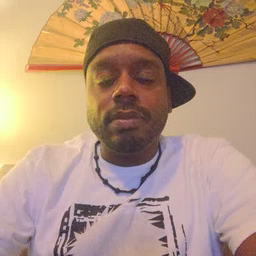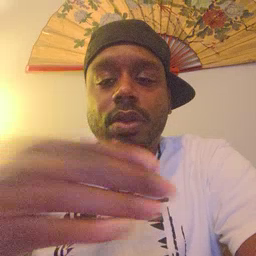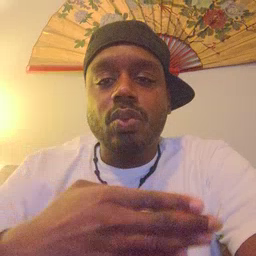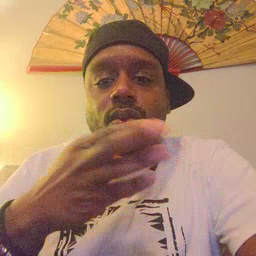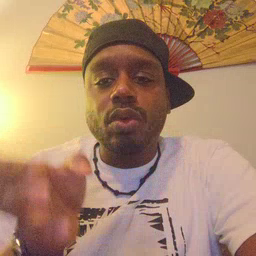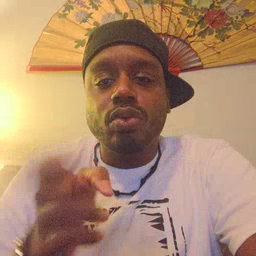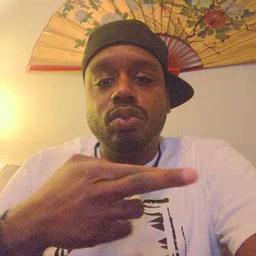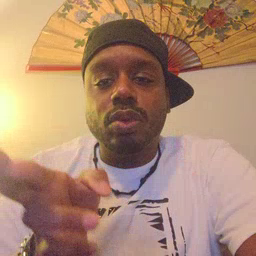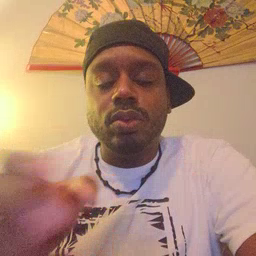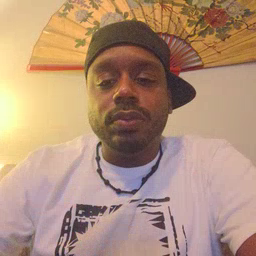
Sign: room